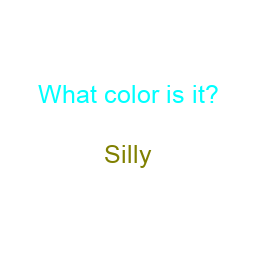
Color: olive
Background color: white
Question text color: cyan